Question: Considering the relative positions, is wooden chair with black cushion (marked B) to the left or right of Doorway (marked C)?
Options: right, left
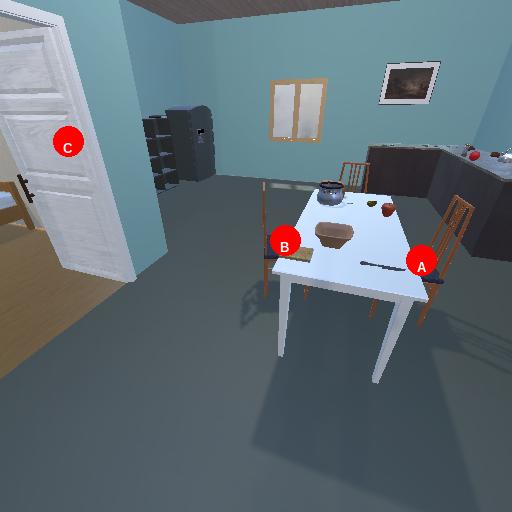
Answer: right